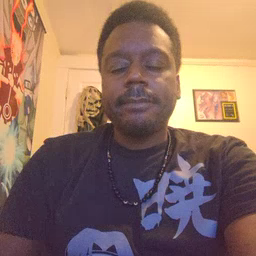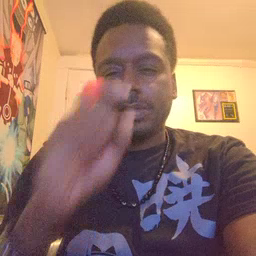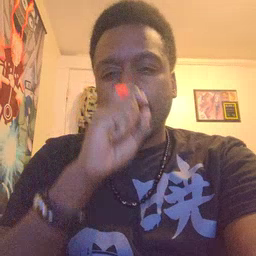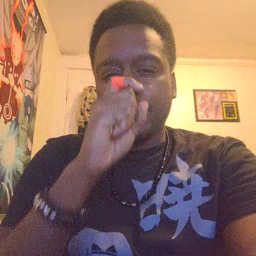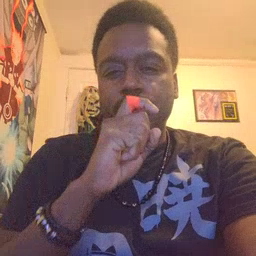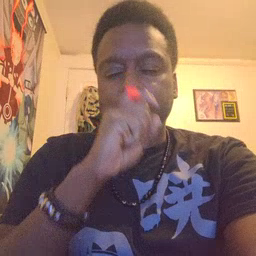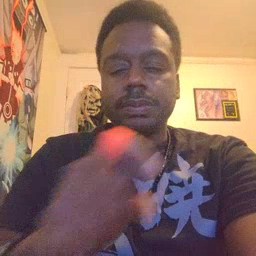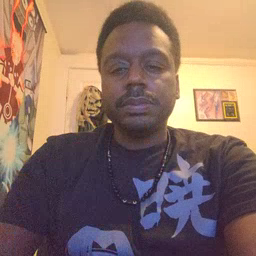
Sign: doll